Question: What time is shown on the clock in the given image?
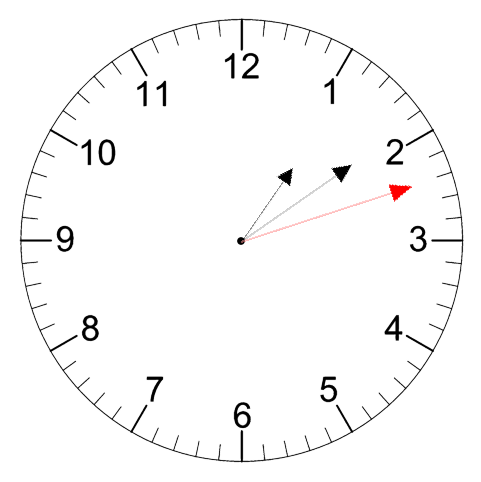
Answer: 01:09:12